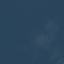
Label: SeaLake